Question:
In Iphone , the web icon function is something like when browsing the website, if I click on add to homescreen, then there will be a shortcut for the website on the homescreen, so the user later click on that icon will open the browser and go to the bookmarked website.
Are there any jquery plugin or something to implement this on android? Thanks
It should be some plugin like this, but for android
<URL>
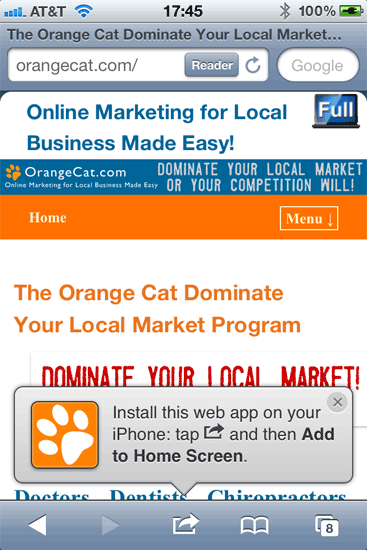
Answer: In reference to your post i got some links which i got from web as well as other discussions going in stack, here iam pasting the hope they may help you
<URL>
<URL>
<URL>
<URL>
<URL>